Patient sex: F
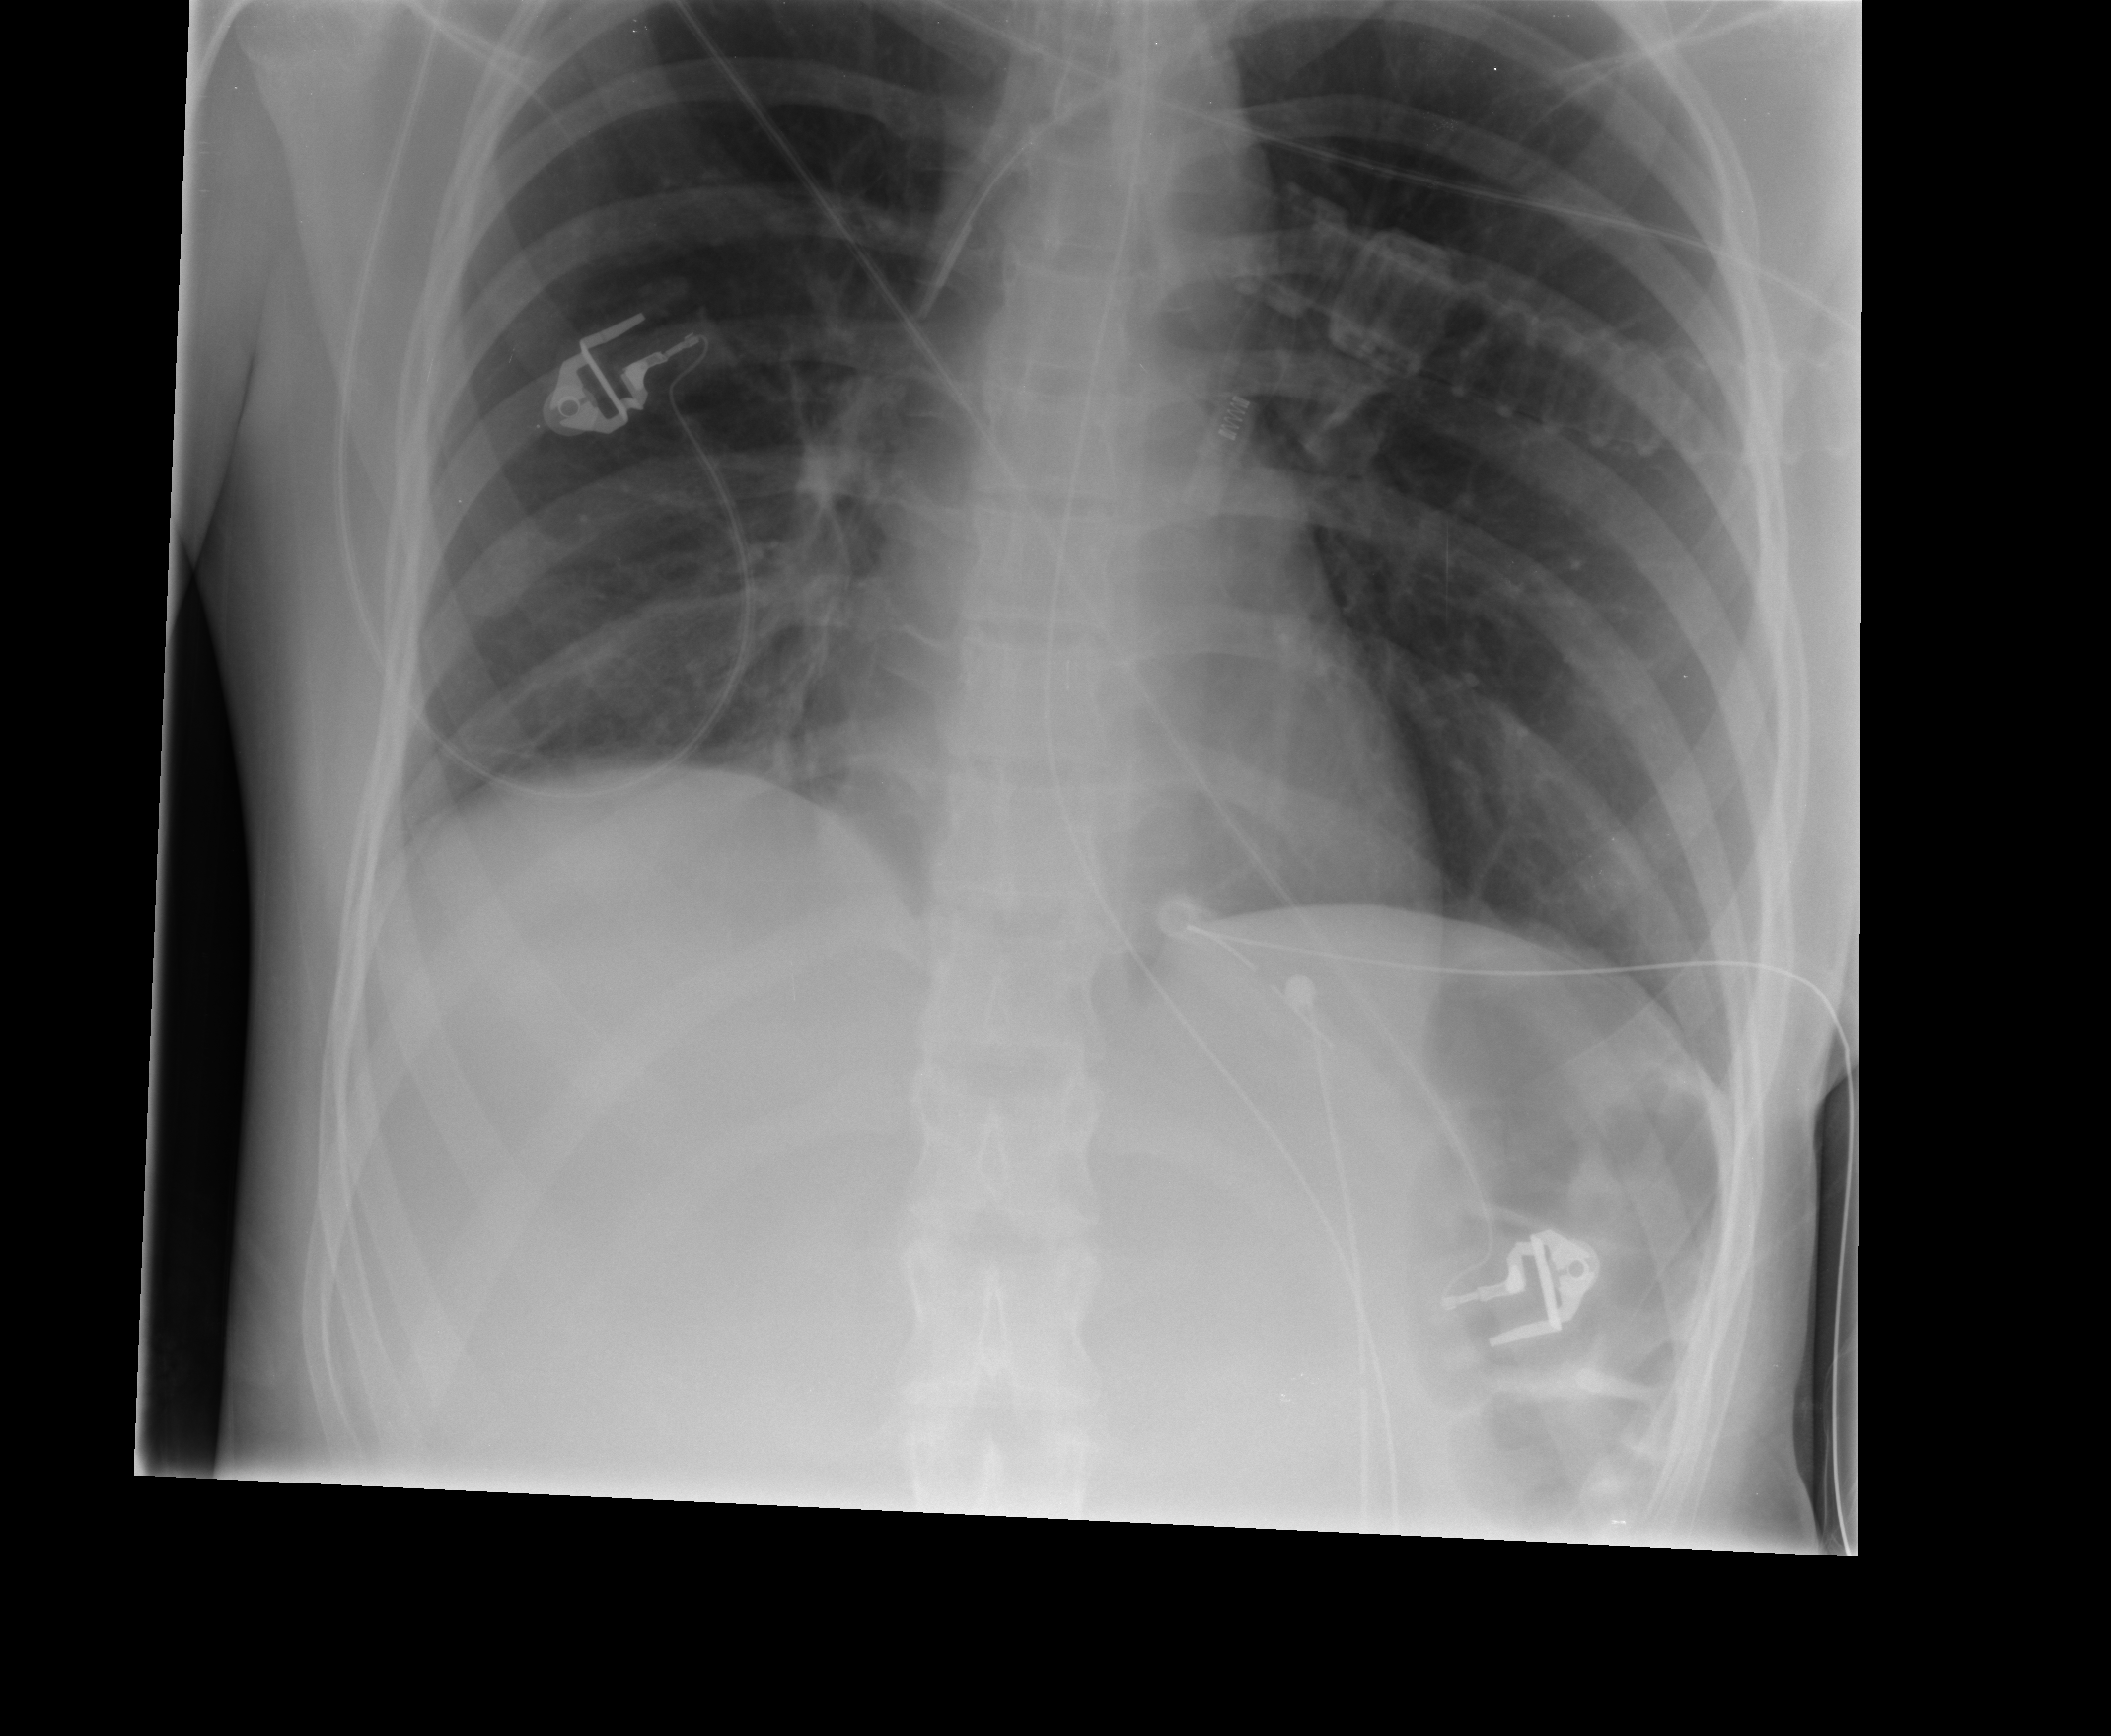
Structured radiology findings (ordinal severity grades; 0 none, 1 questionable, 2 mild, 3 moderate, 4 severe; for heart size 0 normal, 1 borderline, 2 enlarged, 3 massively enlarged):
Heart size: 0
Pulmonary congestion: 0
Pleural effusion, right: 0
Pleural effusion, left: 0
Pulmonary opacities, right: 0
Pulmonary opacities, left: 0
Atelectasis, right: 2
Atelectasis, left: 0